Chest X-ray:
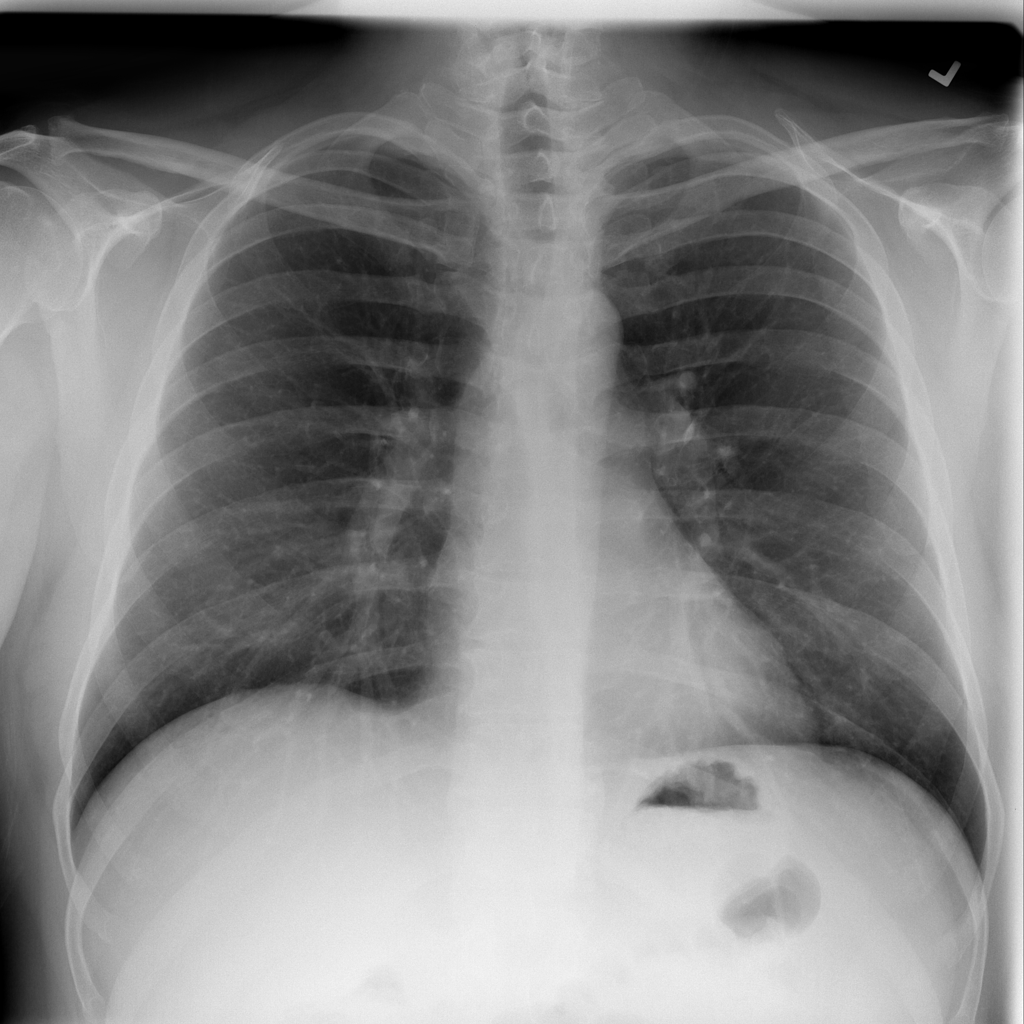
No abnormal finding: yes